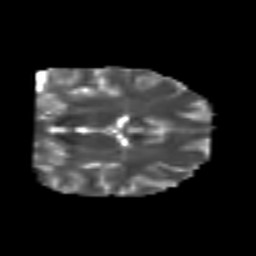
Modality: T2w
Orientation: coronal
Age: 25
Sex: male
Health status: healthy